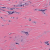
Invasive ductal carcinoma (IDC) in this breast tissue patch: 1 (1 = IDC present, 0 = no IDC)